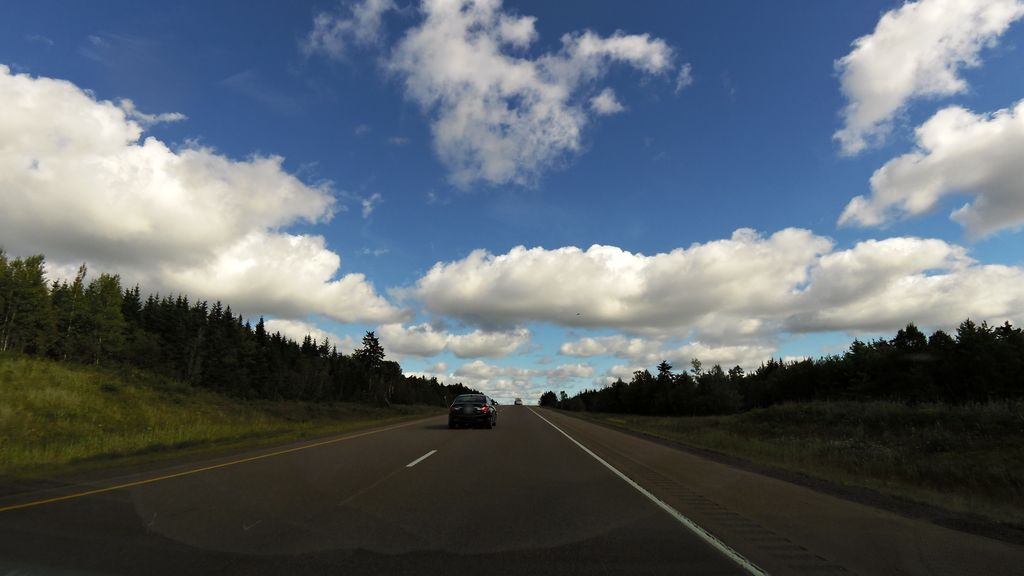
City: charlottetown